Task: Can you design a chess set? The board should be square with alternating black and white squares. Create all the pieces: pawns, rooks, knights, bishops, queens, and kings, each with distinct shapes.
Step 1166:
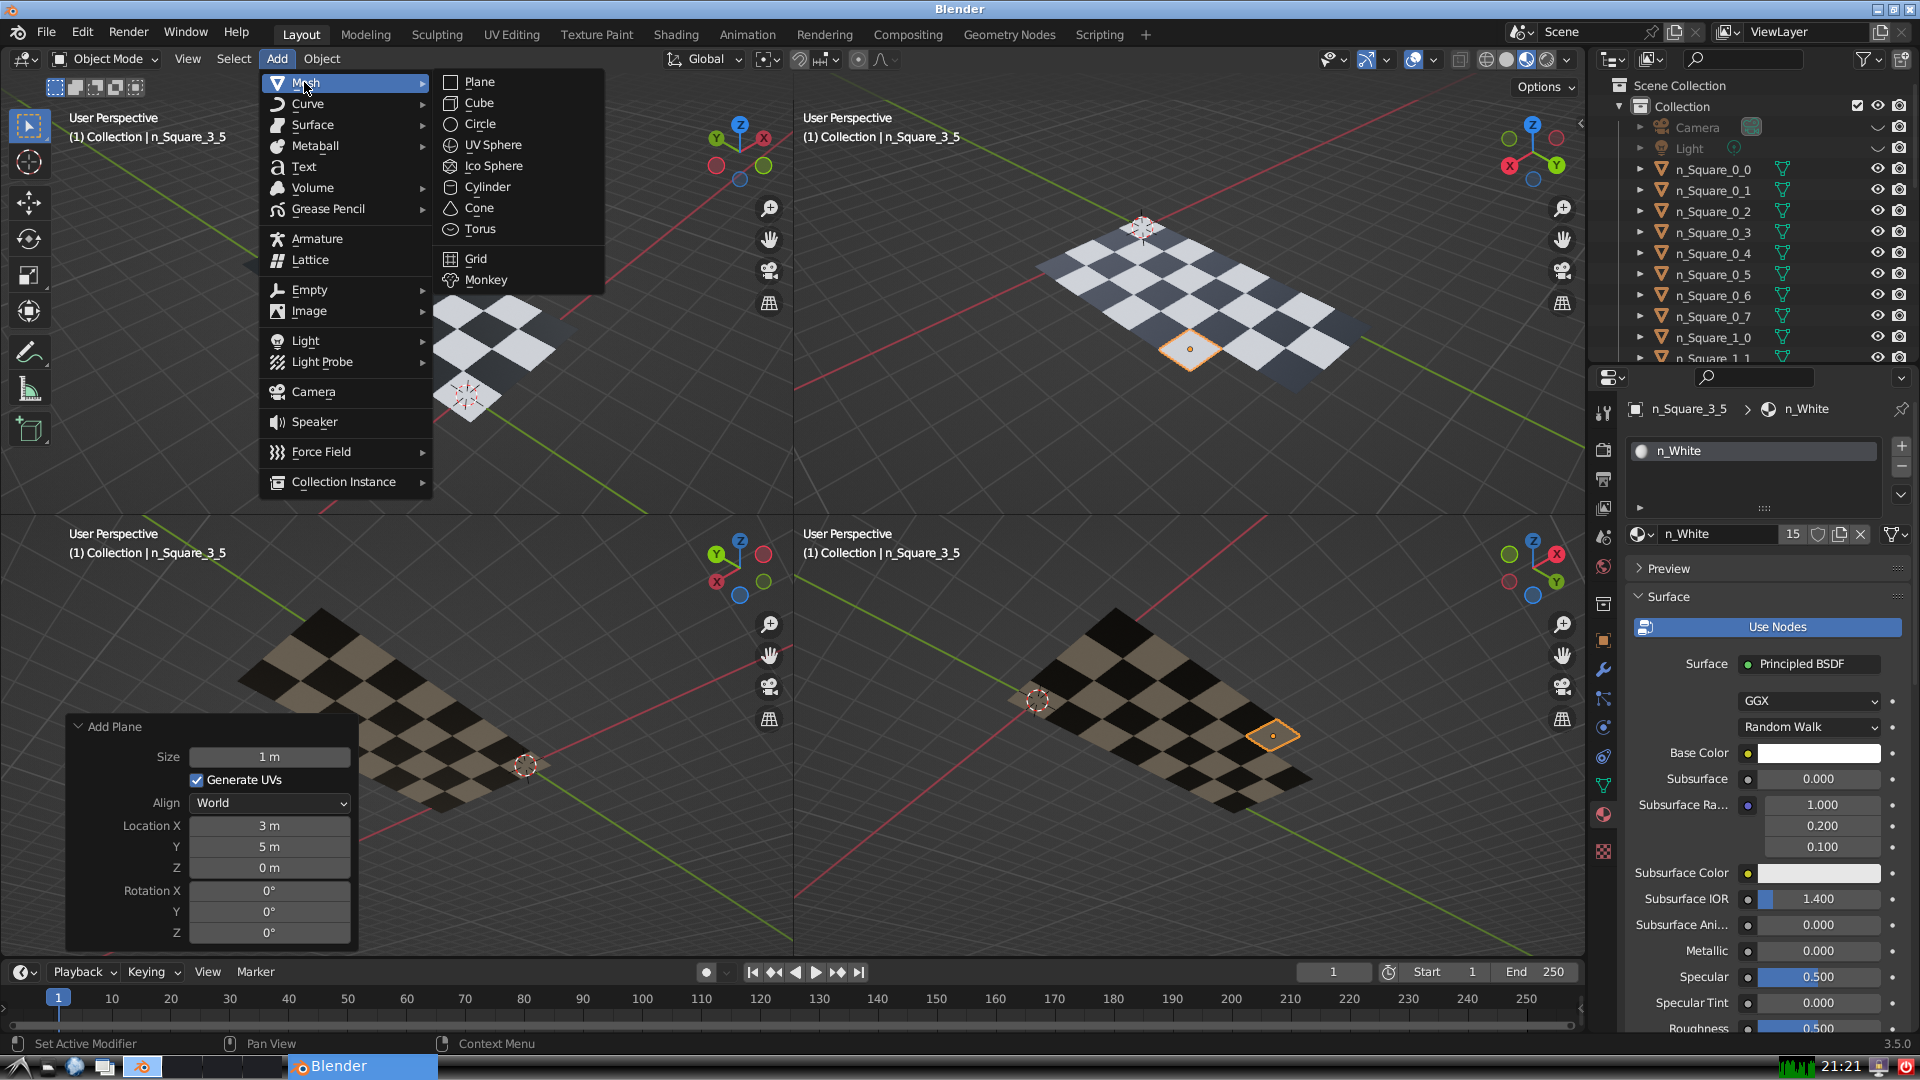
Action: {"mouse_move": [499, 79]}